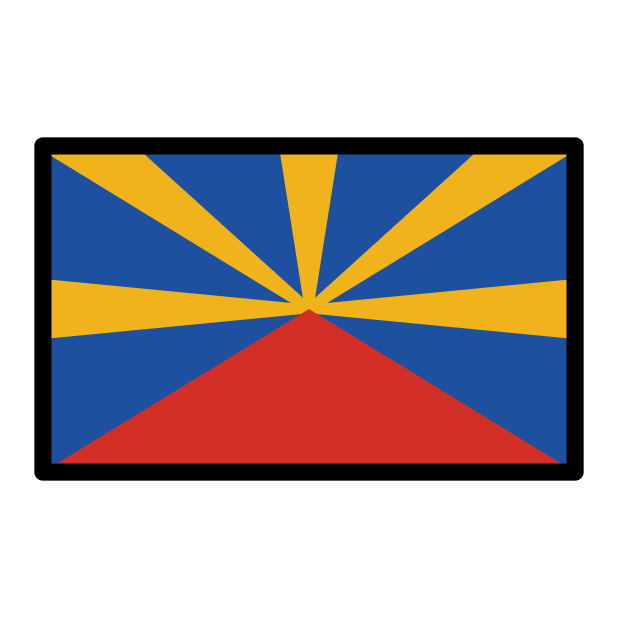
flag: Réunion